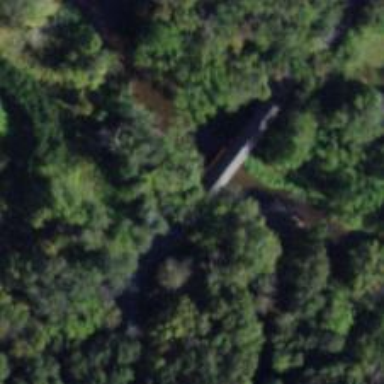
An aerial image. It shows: Covered bridge over tertiary road.